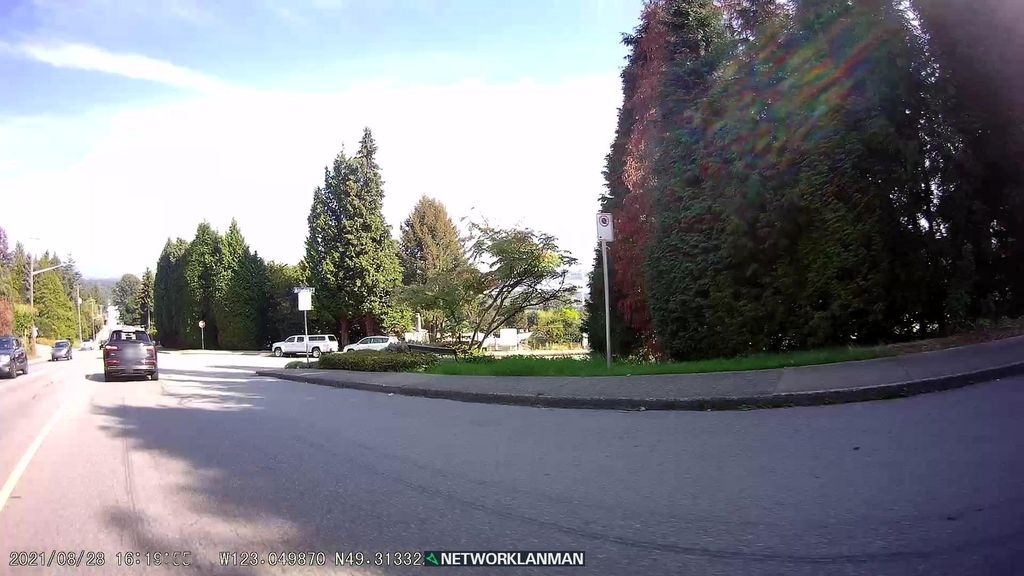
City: vancouver